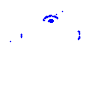
Particle: kaon